Field crop: maize
Growth stage: 2
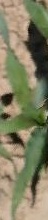
Species: maize